Chest X-ray. View position: AP
Patient age: 51
Patient sex: M
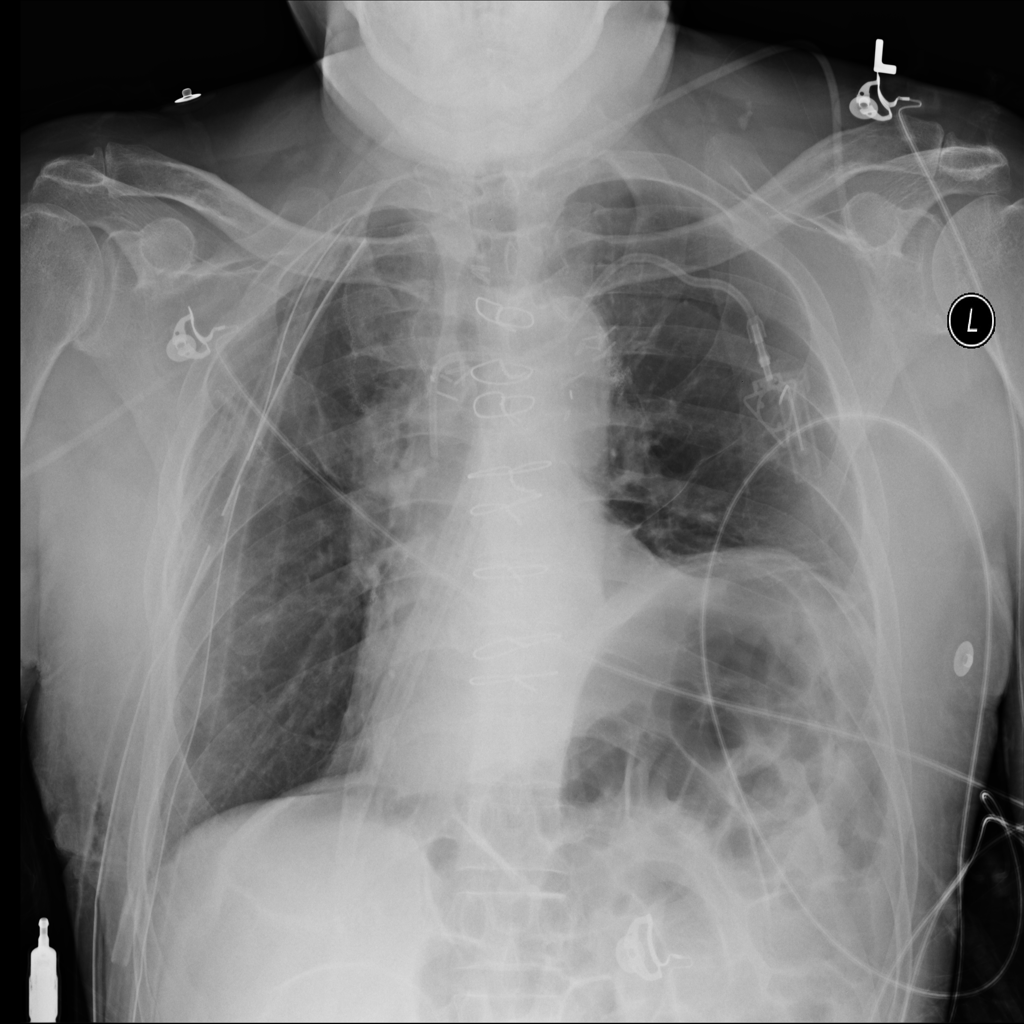
Finding: Pneumothorax